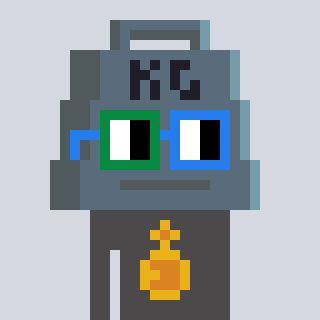
a pixel art character with square green and blue glasses, a weight-shaped head and a grayscale-colored body on a cool background